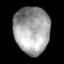
Tissue: lung
Cell type: Fibroblasts
Senescence score: 0.154
Nuclear area (px): 1640
Mean DAPI intensity: 161.842